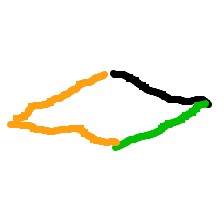
Shape: rhombus